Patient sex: M
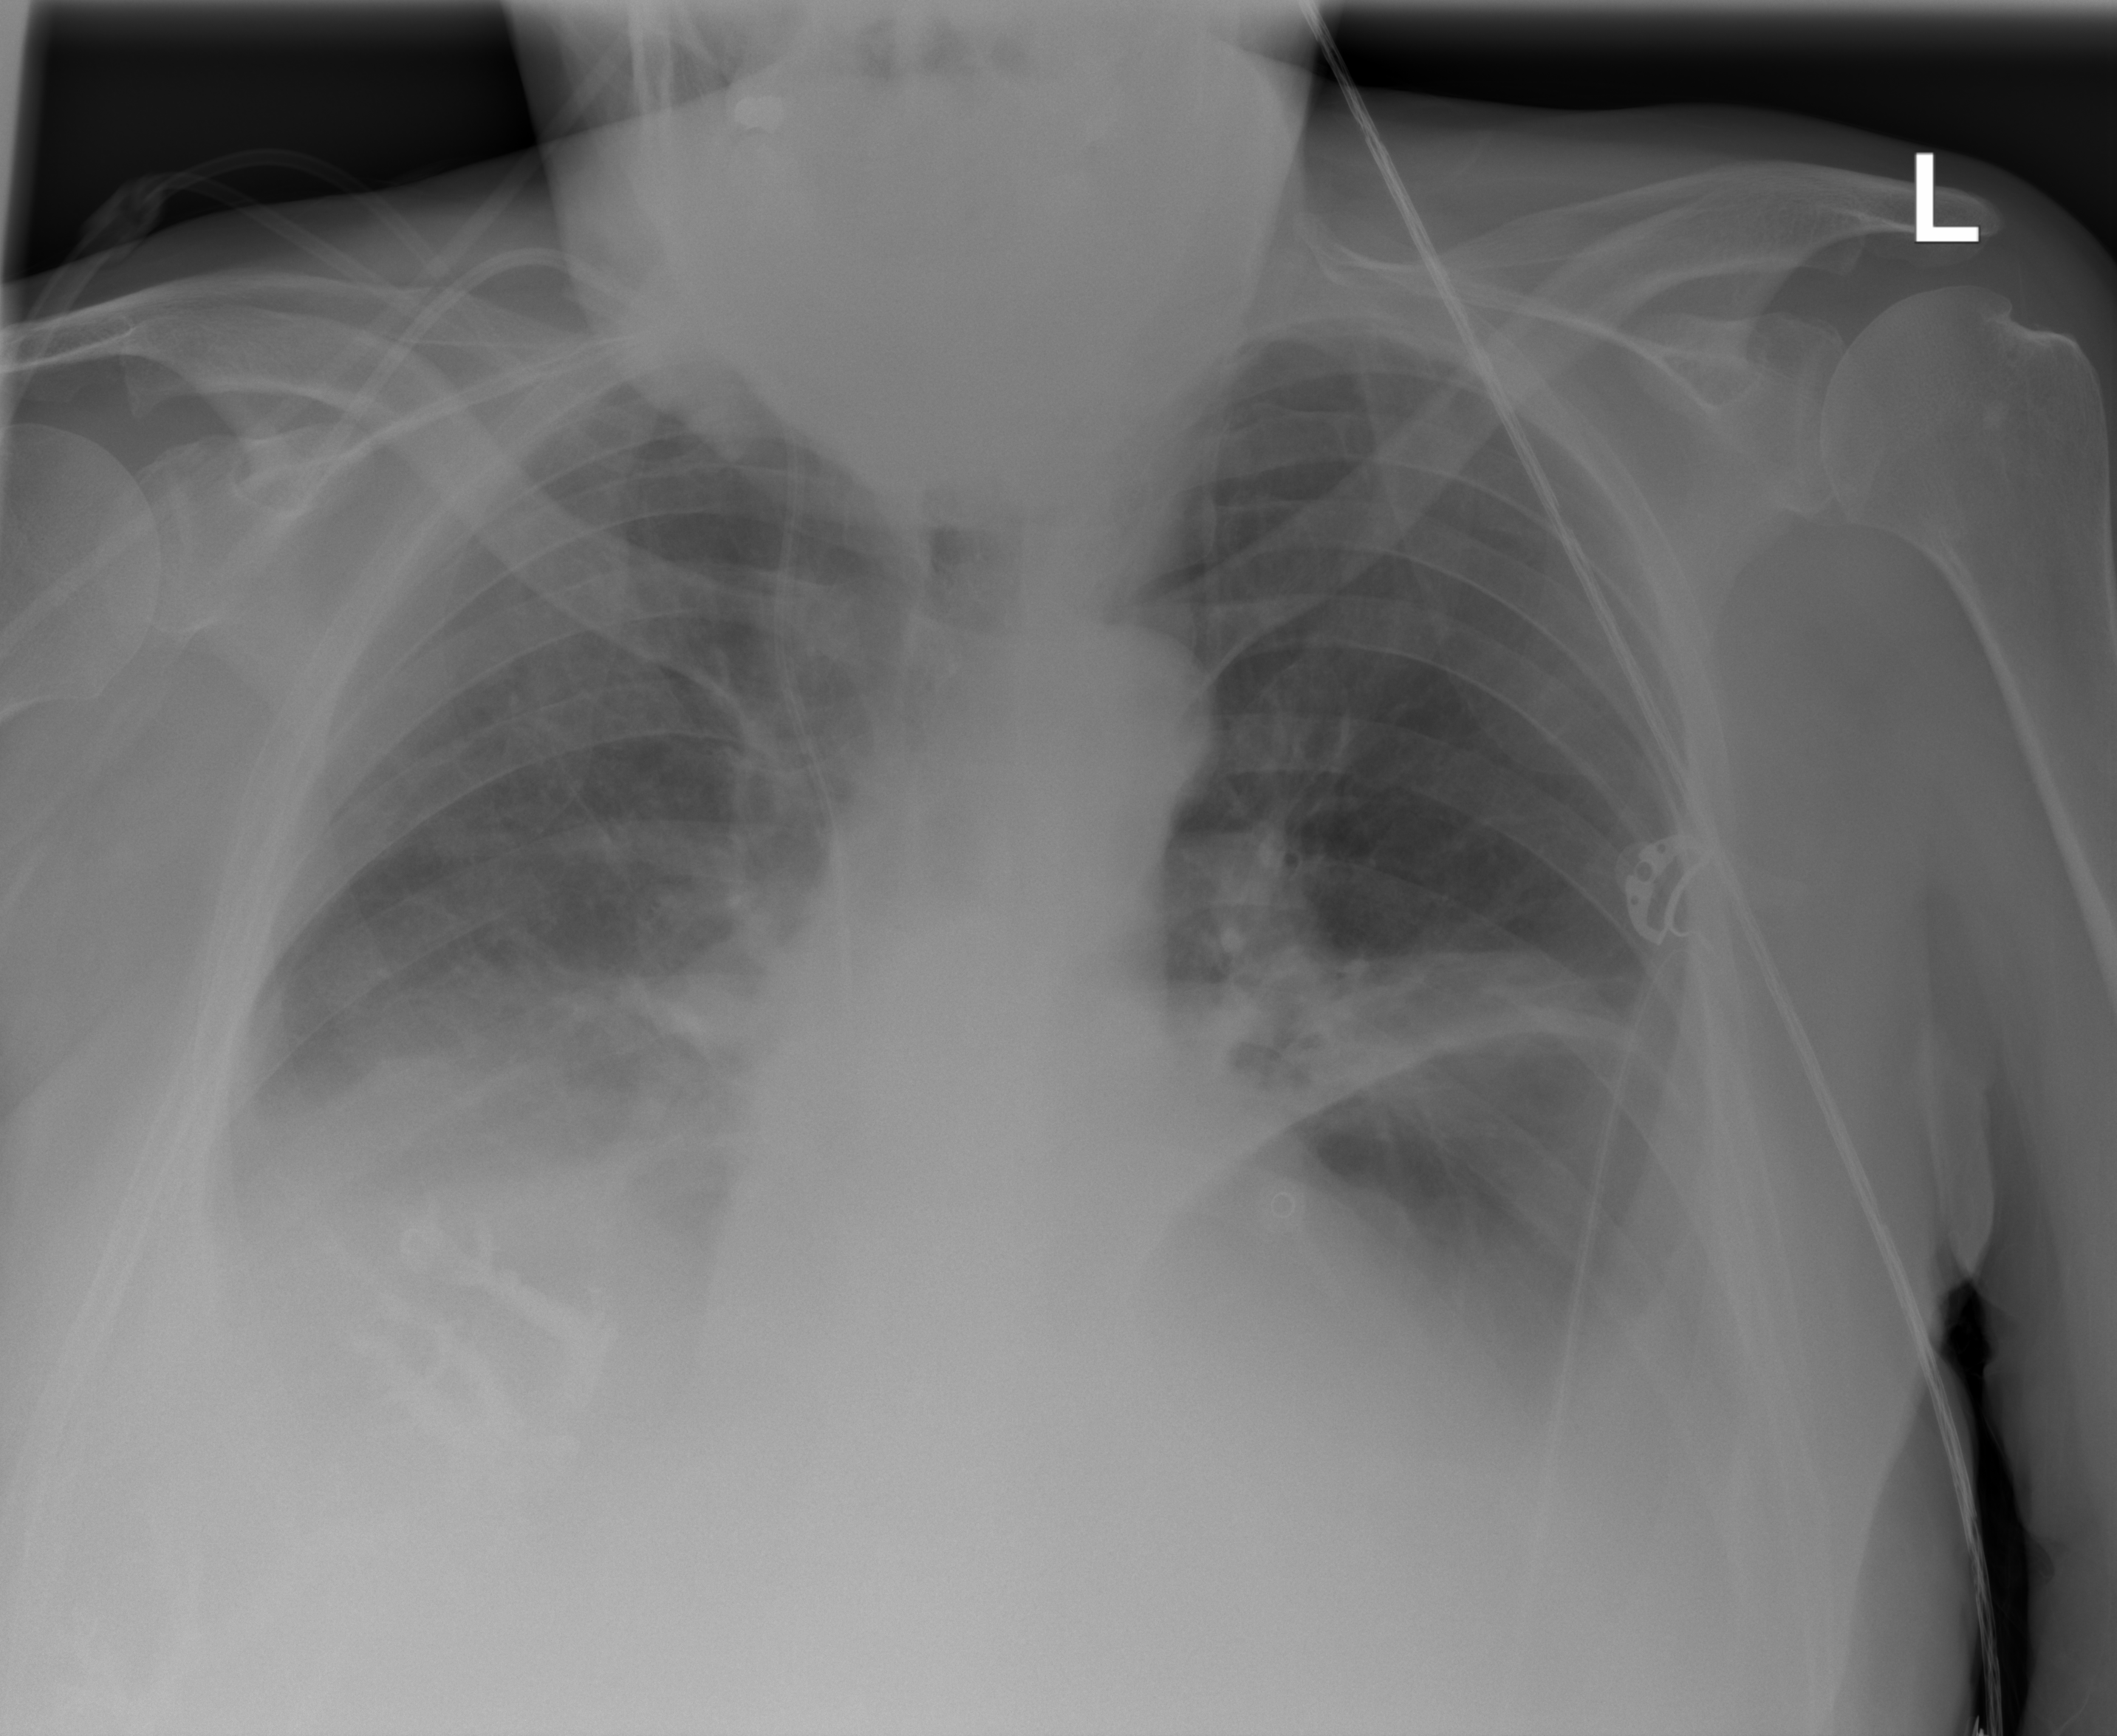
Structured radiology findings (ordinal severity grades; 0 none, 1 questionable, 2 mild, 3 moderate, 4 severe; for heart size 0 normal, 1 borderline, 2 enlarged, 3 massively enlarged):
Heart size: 0
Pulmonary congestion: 0
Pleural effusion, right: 3
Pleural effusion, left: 3
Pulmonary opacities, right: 0
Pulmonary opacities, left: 0
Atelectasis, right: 3
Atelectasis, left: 3